Question: I'm currently working on a Python project where I want to:
1. Loop through subdirectories of a root directory
2. Find .txt files with names starting with 'memory_'. Txt files are: newline-separated, lines consist of: 'colName: Value' pairs. Like this.
'''
Memory dump
Serialnr: 1412b23990
Date/time: 24-11-2016 08:10
mode: version
Hardware release: ic2kkit01*P131113*
Software release: V3.82
Rom test 1 checksum: e0251fda
Rom test 2 checksum: cae0351f
mode: statistics
Line power connected (hours): 360
Line power disconnected (number of times): 2
Ch function(hours): 54
Dhw function(hours): 4
Burnerstarts (number of times): 604
Ignition failed (number of times): 0
Flame lost (number of times): 0
Reset (number of times): 0
mode: status
T1: 17.42
T2: 17.4
T3: 16.38
T4: -35.0
T5: -35.0
T6: 17.4
Temp_set: 0.0
Fanspeed_set: 0.0
Fanspeed: 0.0
Fan_pwm: 0.0
Opentherm: 0
Roomtherm: 0
Tap_switch: 0
'''
1. Appending the contents of the .txt file to a Pandas data frame with predefined column names. I.e.: I would like to write each .txt file into a data frame row, using the colName:Value pairs. See attached image for how (a part of) the data frame should look like.
'''
import os
import pandas as pd
# Set rootdir for os.walk
rootdir = 'K:/Retouren'
## Create empty Pandas dataframe with just column names
column_names = ["Memory dump", "Serialnr", "Date/time", "mode", "Hardware release", "Software release", "Rom test 1 checksum", "Rom test 2 checksum",
"mode", "Line power connected (hours)", "Line power disconnected (number of times)", "Ch function(hours)", "Dhw function(hours)", "Burnerstarts (number of times)",
"Ignition failed (number of times)", "Flame lost (number of times)", "Reset (number of times)", "Gasmeter_ch", "Gasmeter_dhw", "Watermeter", "Burnerstarts_dhw",
"mode", "T1", "T2", "T3", "T4", "T5", "T6", "Temp_set", "Fanspeed_set", "Fanspeed", "Fan_pwm", "Opentherm", "Roomtherm", "Tap_switch", "Gp_switch", "Pump", "Dwk",
"Gasvalve", "Io_signal", "Spark", "Io_curr", "Displ_code", "Ch_pressure", "Rf_rth_bound", "Rf_rth_communication", "Rf_rth_battery_info", "Rf_rth_battery_ok",
"Bc_tapflow", "Pump_pwm", "Room_override_zone1", "Room_set_zone1", "Room_temp_zone1", "Room_override_zone2", "Room_set_zone2", "Room_temp_zone2", "Outside_temp",
"Ot_master_member_id", "Ot_therm_prod_version", "Ot_therm_prod_type", "mode", "Node nr", "Cloud id0", "Cloud id1", "Cloud id2", "Rf cloud nr", "Rssi_lower",
"Rssi_upper", "Rssi_wait", "Attention_period", "Attention_number", "Info10", "Info11", "Info12", "Info13", "Info14", "Info15", "Info16", "Info17", "Info18",
"Ramses_thermostat_idh", "Ramses_thermostat_idm", "Ramses_thermostat_idl", "Ramses_boiler_idh", "Ramses_boiler_idm", "Ramses_boiler_idl", "Prod. token",
"Year", "Month", "Line number", "Serial1", "Serial2", "Serial3", "mode", "Id_dongle0", "Id_dongle1", "Id_dongle2", "Id_dongle3", "Id_lan0", "Id_lan1",
"Id_lan2", "Id_lan3", "Info2_7", "Info2_8", "Info2_9", "Info2_10", "Info2_11", "Info2_12", "Info2_13", "Info2_14", "mode", "Interrupt_time",
"Interrupt_load (%)", "Main_load (%)", "Net fequency (hz)", "Voltage ref. (v)", "Checksum1", "Checksum2", "nmode", "Fault 0", "Fault 1", "Fault 2",
"Fault 3", "Fault 4", "Fault 5", "Fault 6", "Fault 7", "Fault 8", "Fault 9", "Fault 10", "Fault 11", "Fault 12", "Fault 13", "Fault 14", "Fault 15",
"Fault 16", "Fault 17", "Fault 18", "Fault 19", "Fault 20", "Fault 21", "Fault 22", "Fault 23", "Fault 24", "Fault 25", "Fault 26", "Fault 27", "Fault 28",
"Fault 29", "Fault 30", "Fault 31", "mode", "Heater_on", "Comfort_mode", "Ch_set_max", "Dhw_set", "Eco_days", "Comfort_set", "Dhw_at_night", "Ch_at_night",
"Parameter 1", "Parameter 2", "Parameter 3", "Parameter 4", "Parameter 5", "Parameter 6", "Parameter 7", "Parameter 8", "Parameter 9", "Parameter a",
"Parameter b", "Parameter c", "Parameter c", "Parameter d", "Parameter e", "Parameter e.", "Parameter f", "Parameter h", "Parameter n", "Parameter o",
"Parameter p", "Parameter r", "Parameter f.", "mode", "Param31", "Param32", "Param33", "Param34", "Param35", "Param36", "Param37", "Param38", "Param39",
"Param40", "Param41", "Param42", "Param43", "Param44", "Param45", "Param46", "Param47", "Param48", "Param49", "Param50", "Param51", "Param52", "Param53",
"Param54", "Param55", "Param56", "Param57", "Param58", "Param59", "Param60", "Param61", "Param62", "Param63"]
data = pd.DataFrame(columns = column_names)
for subdir, dirs, files in os.walk(rootdir):
for file in files:
if file.startswith('memory_') and os.path.splitext(file)[1] == '.txt':
filepath = os.path.join(subdir, file)
with open (filepath, "r") as curfile:
data.append()
## Here is where I would like to append the .txt data as a row in the data frame
'''
I have the first two steps down, but the third is exceeding my programming knowledge. Any tips would be greatly appreciated.
Example of the desired dataframe:

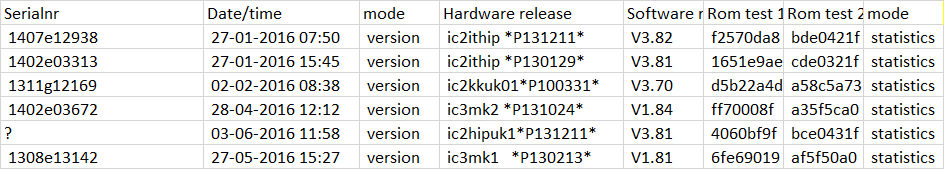
Answer: I suggest reading the file with 'readlines()', which will return a list of lines. Then loop over the lines and process only those that contain ':' in the string. Split by the colon (and trailing whitespace) while wrapping everything in 'dict()' will create a dictionary with the strings before the colon as keys and the strings after the colons as values:
'''
dict(i.split(': ',1) for i in curfile.readlines() if ':' in i)
'''
for your sample data this would make:
'''
{'Serialnr': '1412b23990', 'Date/time': '24-11-2016 08:10', 'mode': 'status', 'Hardware release': 'ic2kkit01*P131113*', 'Software release': 'V3.82', 'Rom test 1 checksum': 'e0251fda', 'Rom test 2 checksum': 'cae0351f', 'Line power connected (hours)': '360', 'Line power disconnected (number of times)': '2', 'Ch function(hours)': '54', 'Dhw function(hours)': '4', 'Burnerstarts (number of times)': '604', 'Ignition failed (number of times)': '0', 'Flame lost (number of times)': '0', 'Reset (number of times)': '0', 'T1': '17.42', 'T2': '17.4', 'T3': '16.38', 'T4': '-35.0', 'T5': '-35.0', 'T6': '17.4', 'Temp_set': '0.0', 'Fanspeed_set': '0.0', 'Fanspeed': '0.0', 'Fan_pwm': '0.0', 'Opentherm': '0', 'Roomtherm': '0', 'Tap_switch': '0'}
'''
If you create an empty list before the loop, and append the dictionaries to that list within the loop, you'll end up with a list of dicts that you can load with pandas in one go:
'''
import os
import pandas as pd
# Set rootdir for os.walk
rootdir = 'K:/Retouren'
## Create empty list
data = []
for subdir, dirs, files in os.walk(rootdir):
for file in files:
if file.startswith('memory_') and os.path.splitext(file)[1] == '.txt':
filepath = os.path.join(subdir, file)
with open (filepath, "r") as curfile:
data.append(dict(i.split(': ',1) for i in curfile.readlines() if ':' in i))
df = pd.DataFrame(data)
'''
An added advantage is that you don't need to set the column names manually, because pandas will use the dict keys for that. DataFrame:
| | Serialnr | Date/time | mode | Hardware release | Software release | Rom test 1 checksum | Rom test 2 checksum | Line power connected (hours) | Line power disconnected (number of times) | Ch function(hours) | Dhw function(hours) | Burnerstarts (number of times) | Ignition failed (number of times) | Flame lost (number of times) | Reset (number of times) | T1 | T2 | T3 | T4 | T5 | T6 | Temp_set | Fanspeed_set | Fanspeed | Fan_pwm | Opentherm | Roomtherm | Tap_switch |
| | -------- | --------- | ---- | ---------------- | ---------------- | ------------------- | ------------------- | ---------------------------- | ----------------------------------------- | ------------------ | ------------------- | ------------------------------ | --------------------------------- | ---------------------------- | ----------------------- | -- | -- | -- | -- | -- | -- | -------- | ------------ | -------- | ------- | --------- | --------- | ---------- |
| 0 | 1412b23990 | 24-11-2016 08:10 | status | ic2kkit01P131113 | V3.82 | e0251fda | cae0351f | 360 | 2 | 54 | 4 | 604 | 0 | 0 | 0 | 17.42 | 17.4 | 16.38 | -35 | -35 | 17.4 | 0 | 0 | 0 | 0 | 0 | 0 | 0 |
There is one disadvantage: as a dict can only contain unique keys you will lose two 'mode' values. I'll leave it as they seem to be headers rather than containers of information. Otherwise it would require some additional renaming.